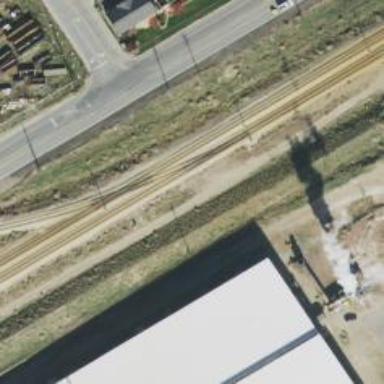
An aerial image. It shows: Light rail railway with electrified contact line.